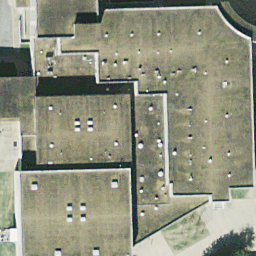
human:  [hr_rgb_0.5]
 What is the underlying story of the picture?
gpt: buildings